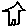
Label: house